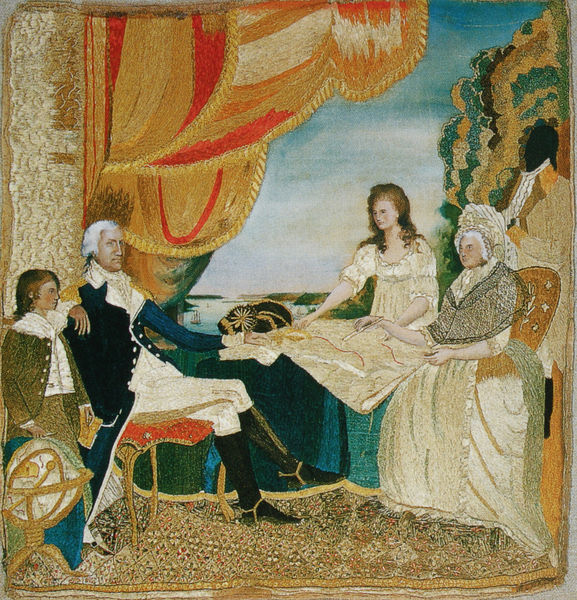
Titel: George Washington und seine Familie
Standort: Williamsburg (Virginia)
Institution: Abby Aldrich Rockefeller Folk Art Center
Schlagwörter: baum, blau, gemälde, gruppe, himmel, mann, meer, umhang, wasser, weiß, wolken, bäume, fluss, frauen, gelb, grün, landschaft, menschen, mädchen, ocker, see, braun, bunt, damen, fenster, frau, grau, hintergrund, hut, kleid, kleider, männer, orange, schwarz, stuhl, säule, tisch, türkis, zeichnung, dame, rot, tuch, wolke, gesellschaft, haube, malerei, muster, rock, teppich, alt, anzug, hose, jacke, jung, diener, kleidung, kragen, bildnis, gruppenportrait, portrait, porträt, vorhang, öl, erde, horizont, natur, gold, haare, mantel, sessel, sitzend, stickerei, stoff, stoffe, adel, eltern, familie, kind, mutter, paar, tochter, vater, england, knopf, locken, kinder, adelige, beine, perücke, kopfbedeckung, schürze, magd, schiff, schiffe, schuhe, flus, kissen, vorhänge, gobelin, wandteppich, bedienstete, zofe, teppiche, kordel, junge, knöpfe, stola, collage, knabe, orient, bub, scharz, uniform, soldat, offizier, stiefel, herrscher, fürst, karte, ehepaar, schwarzer, sklave, schultertuch, general, tapisserie, baldachin, feldherr, landkarte, kapitän, stickerein, gestickt, sporen, admiral, empire, gewebe, globus, oma, indien, sohn, grossmutter, major, weltkugel, teppeich, page, beziehung, washington, grossbritannien, kisseb, stickeri, officier